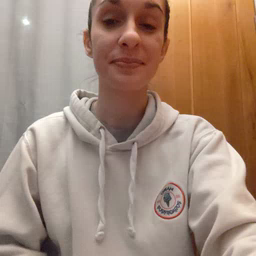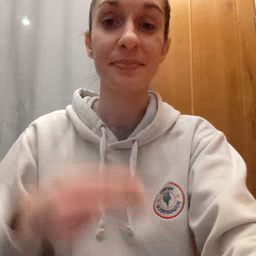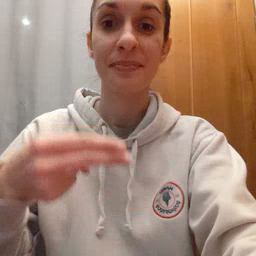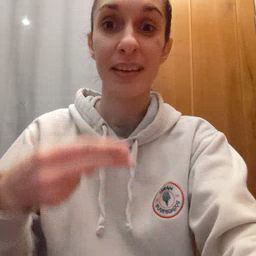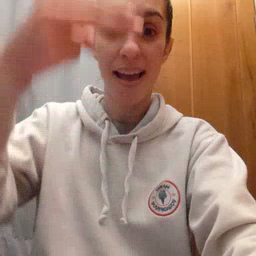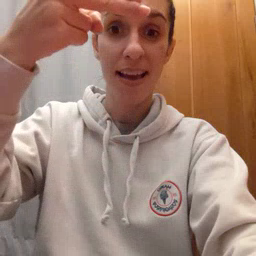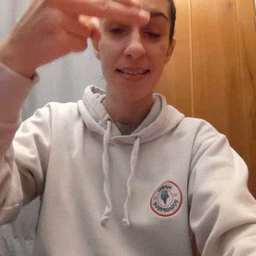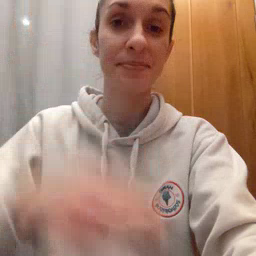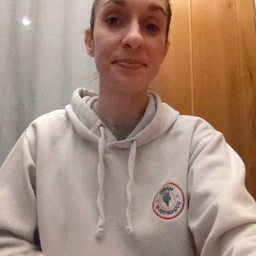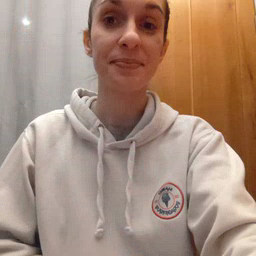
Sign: high